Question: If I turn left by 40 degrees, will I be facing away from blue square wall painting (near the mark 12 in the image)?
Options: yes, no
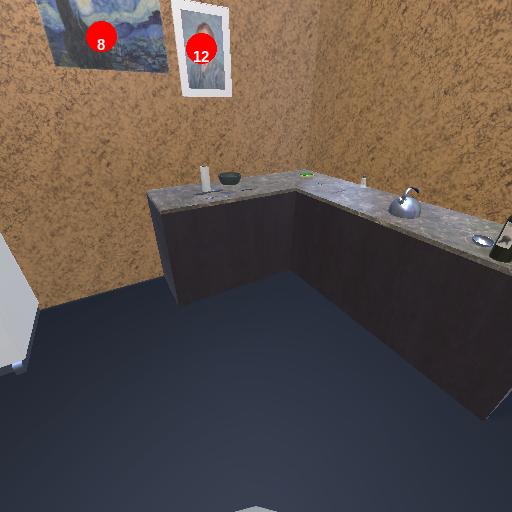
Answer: yes